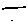
Label: line